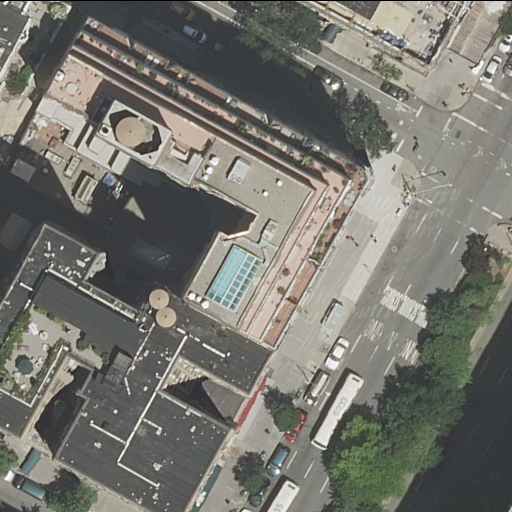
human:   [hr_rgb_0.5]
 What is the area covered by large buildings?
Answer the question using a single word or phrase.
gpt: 3676m2

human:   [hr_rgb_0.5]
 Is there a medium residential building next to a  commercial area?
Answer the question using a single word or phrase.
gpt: no

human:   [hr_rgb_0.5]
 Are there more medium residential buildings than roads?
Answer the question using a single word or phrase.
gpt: no

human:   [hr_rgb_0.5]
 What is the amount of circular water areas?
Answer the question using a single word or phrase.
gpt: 0

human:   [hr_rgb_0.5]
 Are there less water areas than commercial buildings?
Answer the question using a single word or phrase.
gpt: no

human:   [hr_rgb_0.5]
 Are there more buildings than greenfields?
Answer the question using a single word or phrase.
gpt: yes

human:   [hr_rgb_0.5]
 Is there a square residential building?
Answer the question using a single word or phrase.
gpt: no

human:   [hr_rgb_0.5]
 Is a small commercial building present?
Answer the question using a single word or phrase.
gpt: no

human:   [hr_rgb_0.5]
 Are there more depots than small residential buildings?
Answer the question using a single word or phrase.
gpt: no

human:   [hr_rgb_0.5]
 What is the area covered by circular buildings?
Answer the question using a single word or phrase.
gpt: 0m2

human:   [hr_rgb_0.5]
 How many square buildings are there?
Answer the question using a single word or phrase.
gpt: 0

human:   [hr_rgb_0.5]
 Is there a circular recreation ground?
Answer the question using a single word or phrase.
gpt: no

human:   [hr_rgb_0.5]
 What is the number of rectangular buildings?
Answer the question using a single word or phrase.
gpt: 2

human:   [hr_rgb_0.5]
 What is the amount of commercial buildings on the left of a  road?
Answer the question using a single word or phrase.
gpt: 0

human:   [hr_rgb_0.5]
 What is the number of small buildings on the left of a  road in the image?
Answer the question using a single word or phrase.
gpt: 0

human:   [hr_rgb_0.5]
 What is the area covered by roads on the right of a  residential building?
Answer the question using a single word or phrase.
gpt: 0m2

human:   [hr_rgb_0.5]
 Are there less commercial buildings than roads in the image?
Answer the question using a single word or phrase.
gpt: yes

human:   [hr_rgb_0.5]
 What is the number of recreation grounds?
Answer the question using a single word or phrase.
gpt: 0

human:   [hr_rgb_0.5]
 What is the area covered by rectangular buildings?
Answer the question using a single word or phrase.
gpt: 444m2

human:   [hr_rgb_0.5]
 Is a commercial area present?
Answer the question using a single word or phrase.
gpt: no

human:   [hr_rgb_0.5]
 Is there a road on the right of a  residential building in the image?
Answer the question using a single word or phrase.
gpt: yes

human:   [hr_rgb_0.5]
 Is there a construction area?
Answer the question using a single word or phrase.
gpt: no

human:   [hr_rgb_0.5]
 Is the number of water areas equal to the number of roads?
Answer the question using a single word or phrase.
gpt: no

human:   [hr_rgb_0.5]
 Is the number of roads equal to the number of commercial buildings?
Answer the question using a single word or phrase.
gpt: no

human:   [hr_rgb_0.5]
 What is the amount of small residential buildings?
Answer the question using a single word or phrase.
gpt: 0

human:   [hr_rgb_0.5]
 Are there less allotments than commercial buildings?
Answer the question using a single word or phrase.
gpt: no

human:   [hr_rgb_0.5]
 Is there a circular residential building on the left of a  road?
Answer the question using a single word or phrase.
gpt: no

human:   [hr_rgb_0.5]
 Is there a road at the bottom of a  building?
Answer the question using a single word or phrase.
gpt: yes

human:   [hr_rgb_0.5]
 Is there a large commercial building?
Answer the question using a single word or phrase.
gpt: no

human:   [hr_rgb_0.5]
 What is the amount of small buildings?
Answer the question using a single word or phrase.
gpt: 0

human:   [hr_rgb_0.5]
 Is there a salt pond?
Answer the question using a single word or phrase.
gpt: no

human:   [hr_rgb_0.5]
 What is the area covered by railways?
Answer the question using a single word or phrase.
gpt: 0m2

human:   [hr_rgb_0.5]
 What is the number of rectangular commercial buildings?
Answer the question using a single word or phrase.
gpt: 0

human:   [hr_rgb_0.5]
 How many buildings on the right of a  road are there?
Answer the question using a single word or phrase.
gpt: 2

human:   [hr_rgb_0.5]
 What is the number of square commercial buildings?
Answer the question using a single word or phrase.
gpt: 0

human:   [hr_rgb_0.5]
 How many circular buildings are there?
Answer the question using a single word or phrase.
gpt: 0